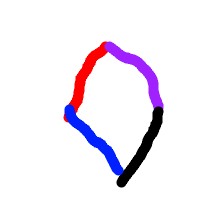
Shape: rhombus